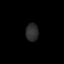
Tissue: prostate
Cell type: Myeloid cells
Senescence score: 0.7238
Nuclear area (px): 220
Mean DAPI intensity: 44.832